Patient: sex F, age 65
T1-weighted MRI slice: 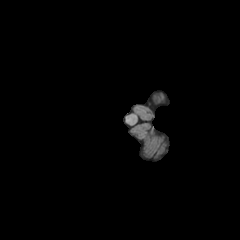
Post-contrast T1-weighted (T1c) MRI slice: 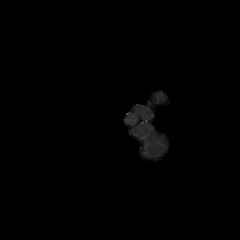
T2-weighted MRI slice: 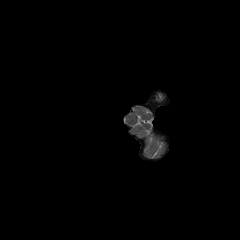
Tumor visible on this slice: no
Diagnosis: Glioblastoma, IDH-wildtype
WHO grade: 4